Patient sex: M
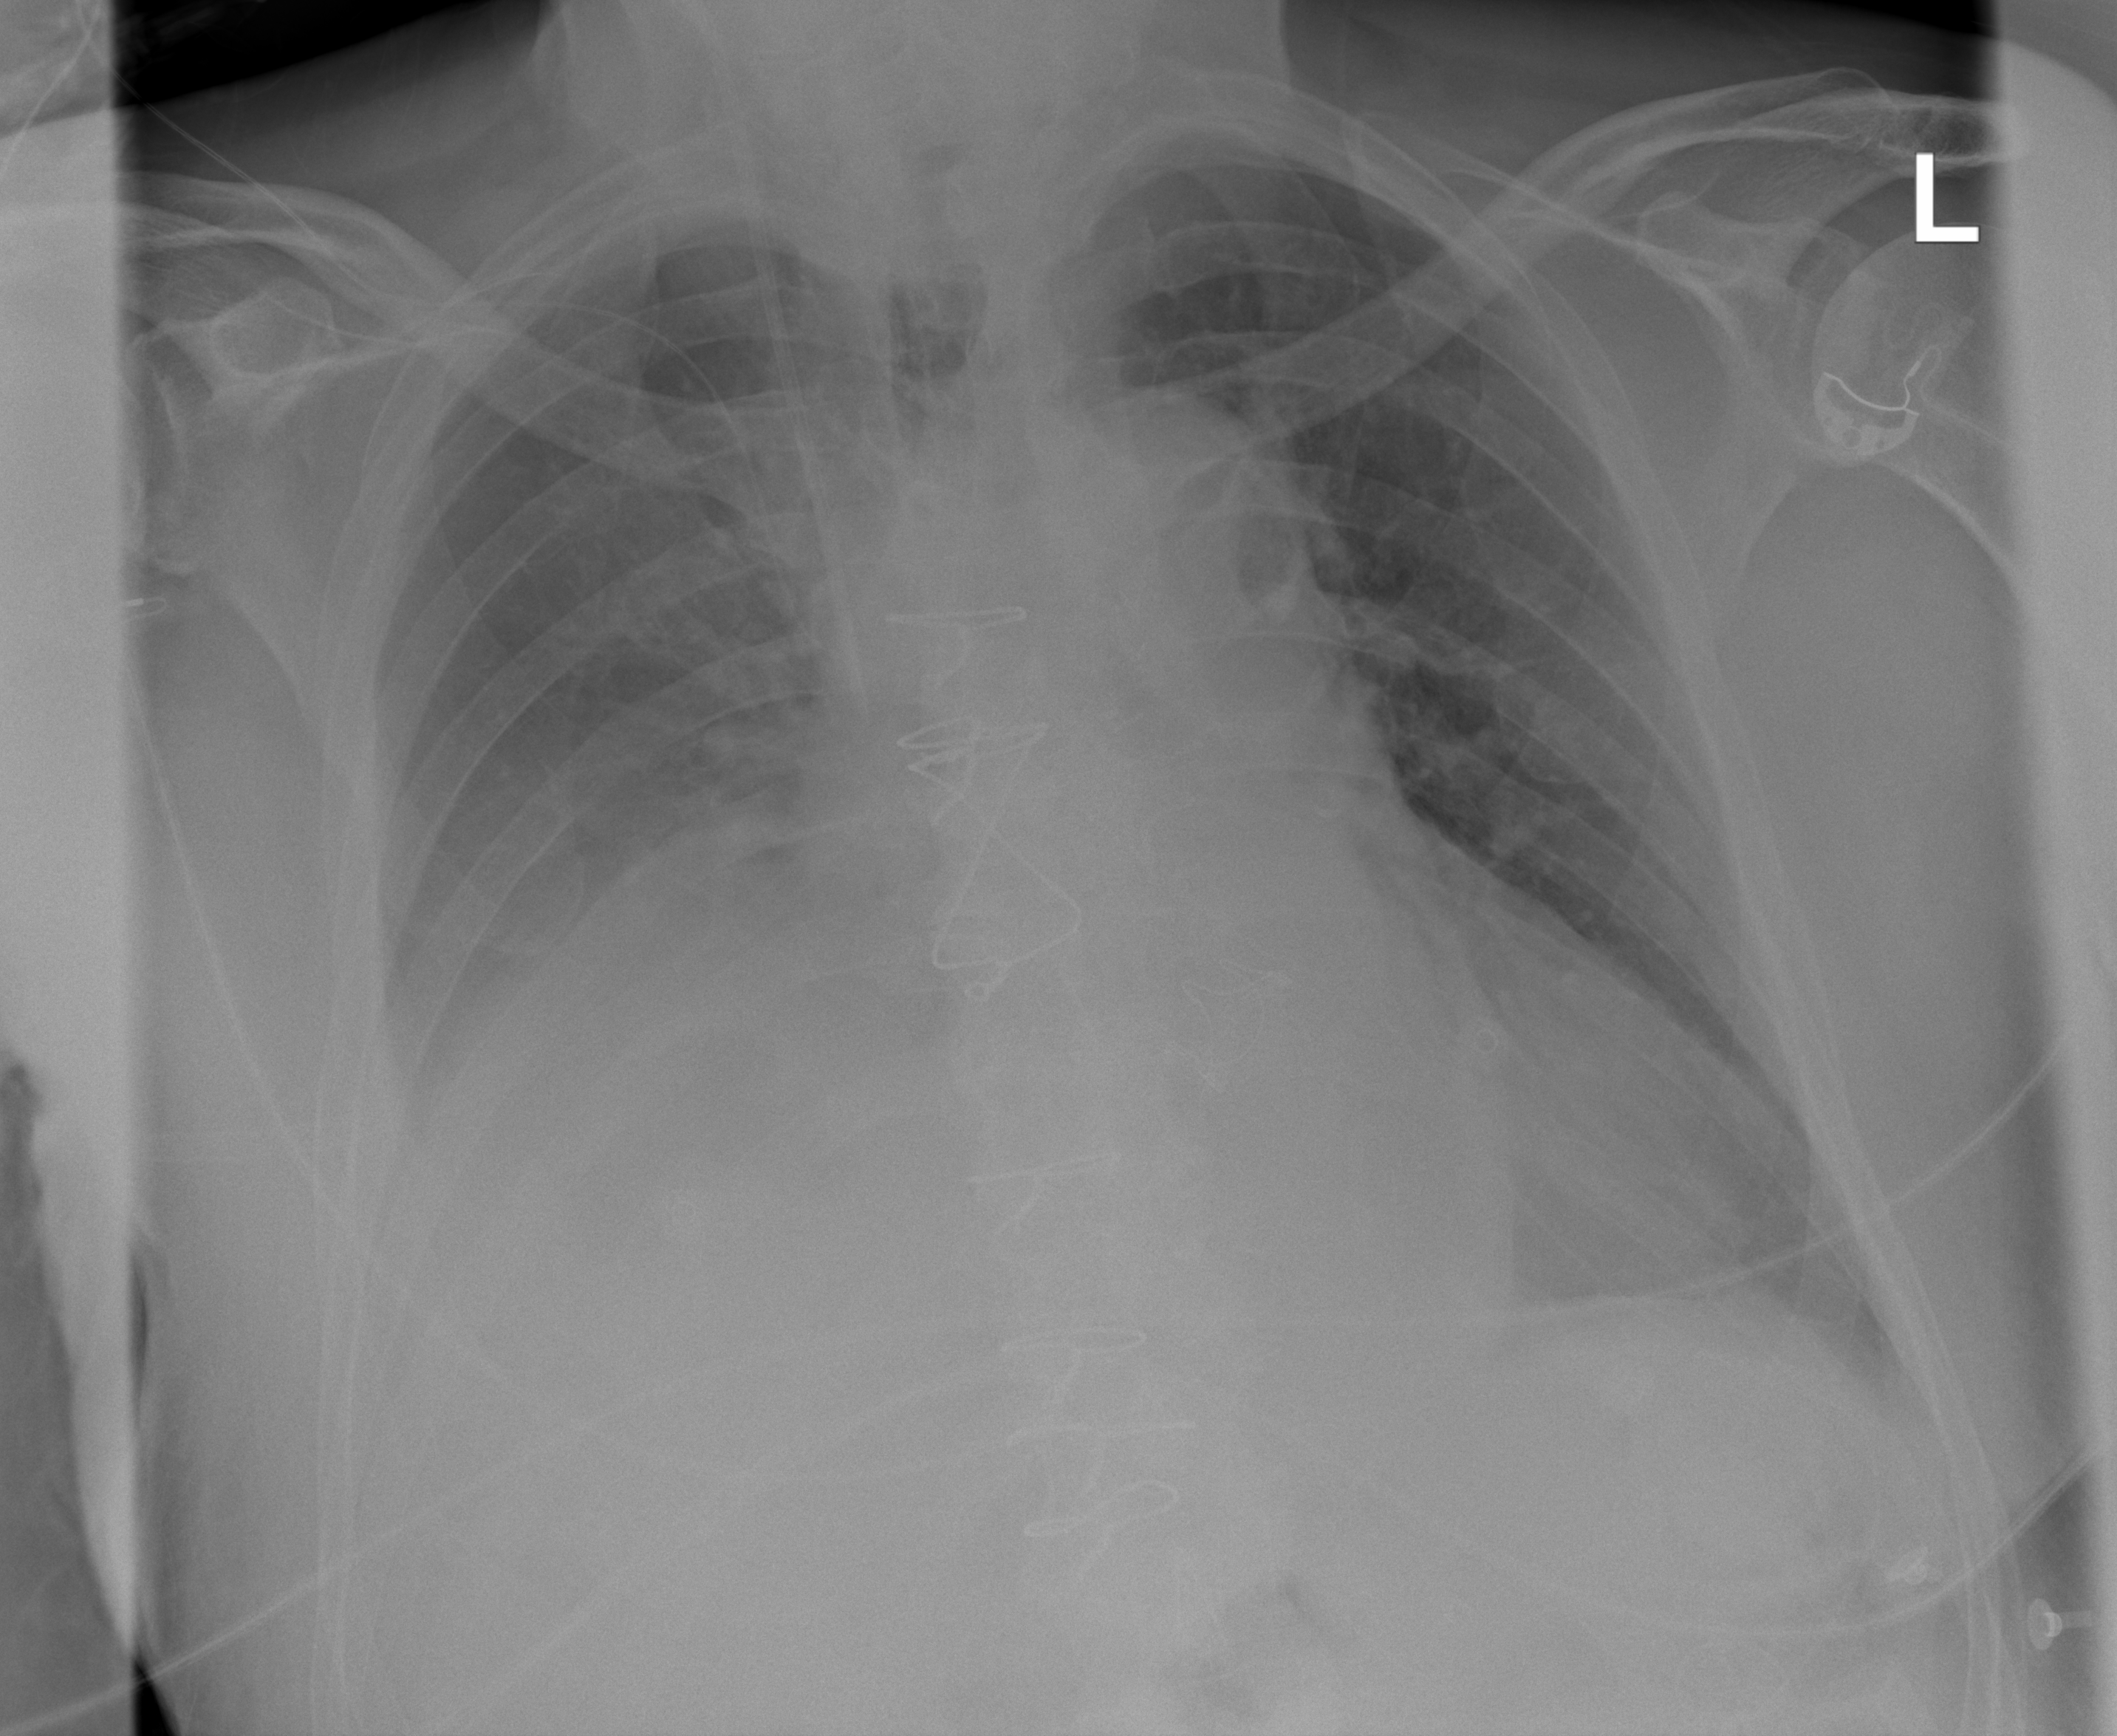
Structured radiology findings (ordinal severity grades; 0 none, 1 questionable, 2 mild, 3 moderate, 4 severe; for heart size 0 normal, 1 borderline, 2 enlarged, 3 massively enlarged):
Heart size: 2
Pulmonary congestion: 2
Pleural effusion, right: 3
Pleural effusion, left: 2
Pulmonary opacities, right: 2
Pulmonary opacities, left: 2
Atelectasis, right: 2
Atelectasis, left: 2